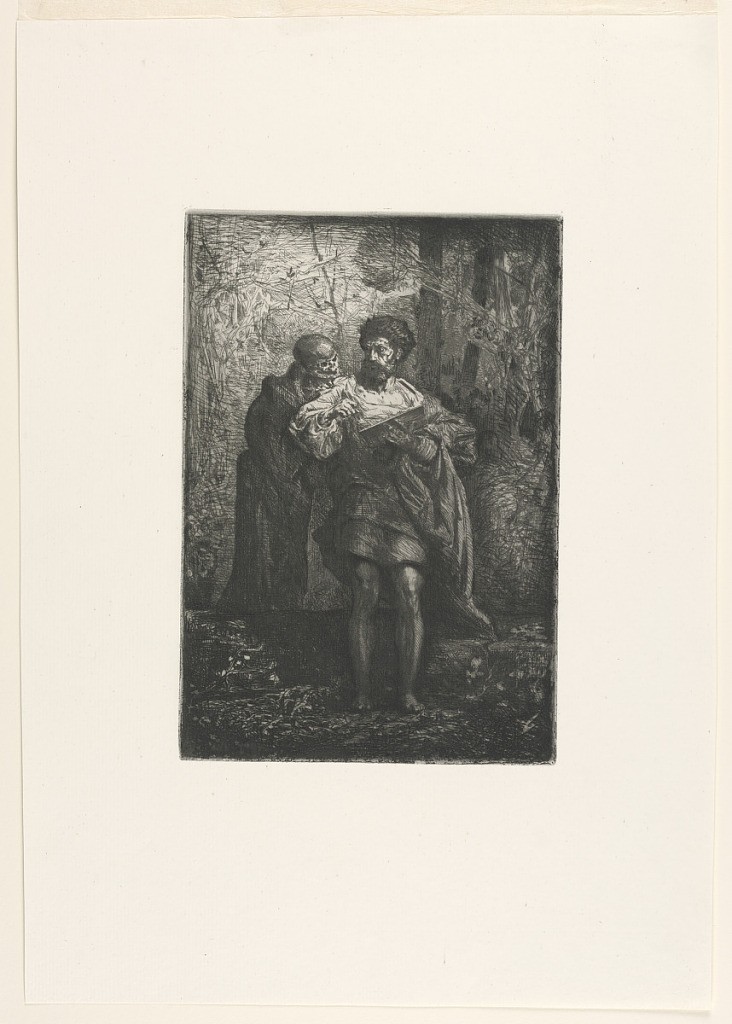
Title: Death comes to the artist
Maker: François-Nicolas Chifflart, French, 1825 - 1901
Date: ca. 1860
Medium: Etching in black ink on white paper
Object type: Print
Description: Vertical rectangle. Artist sketching in the woods with Death looking over his shoulder.